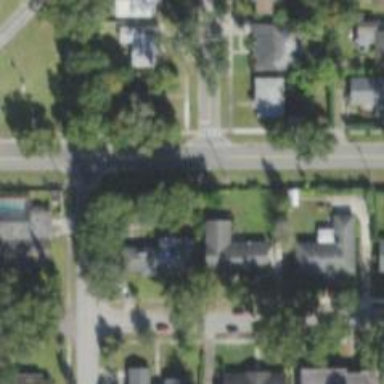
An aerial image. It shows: Residential road with asphalt surface. There is sidewalk on the left side.